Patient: sex M, age 57
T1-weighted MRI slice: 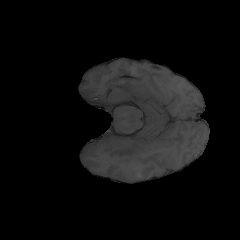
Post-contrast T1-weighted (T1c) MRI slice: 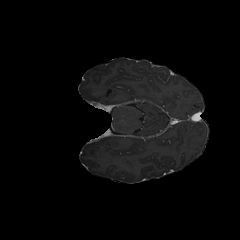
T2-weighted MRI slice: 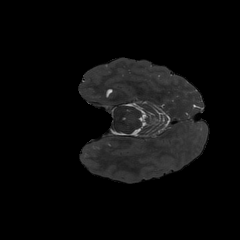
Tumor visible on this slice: no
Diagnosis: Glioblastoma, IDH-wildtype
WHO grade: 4